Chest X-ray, PA view. Patient: 68 years old, sex M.
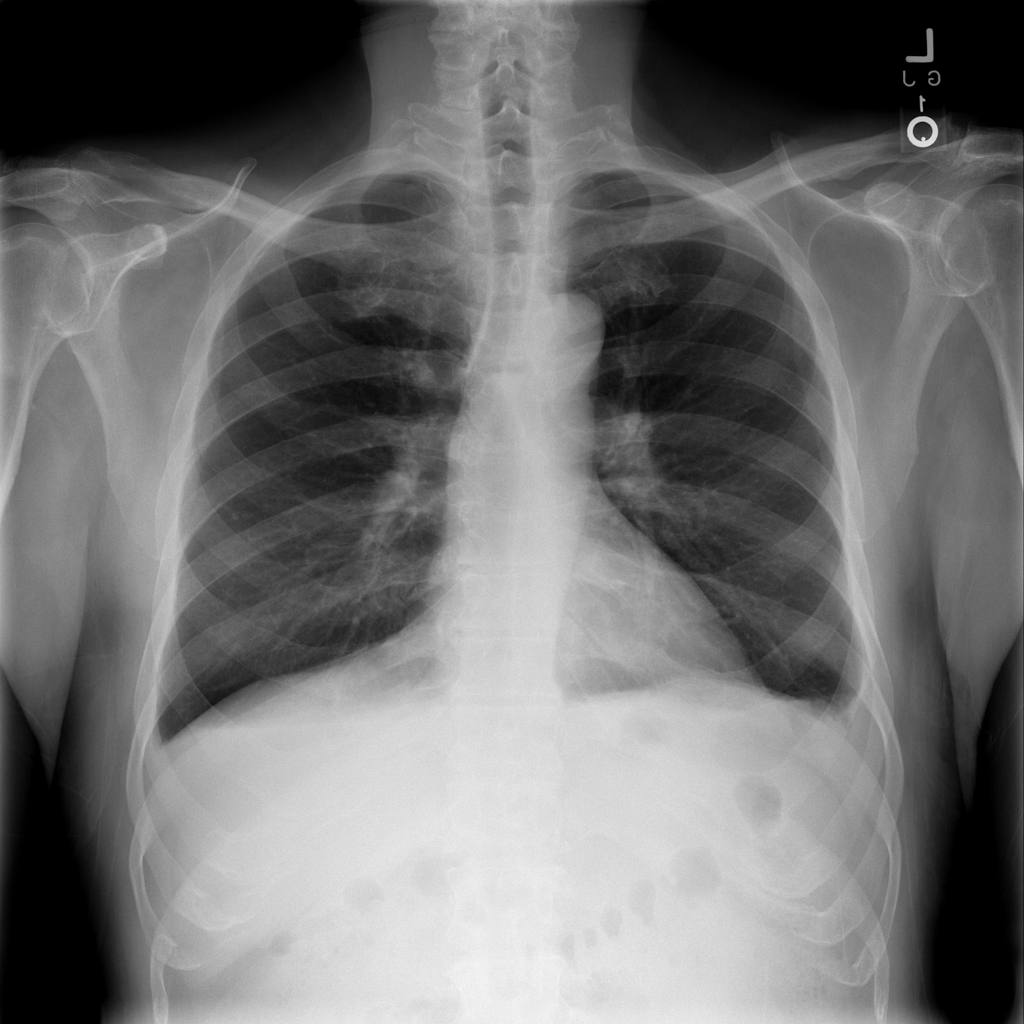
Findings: Effusion